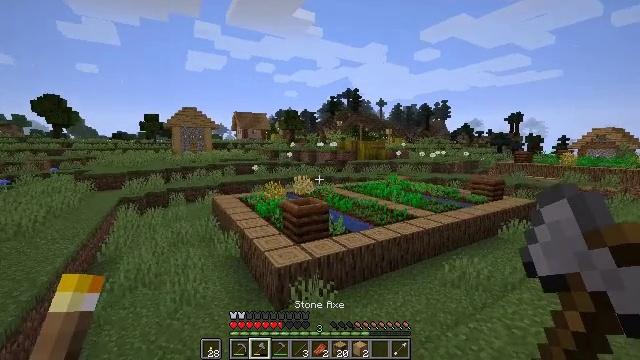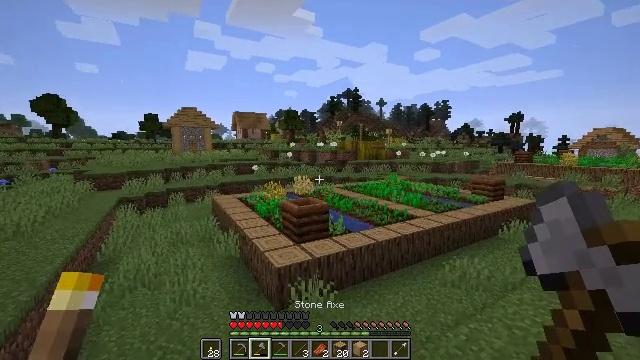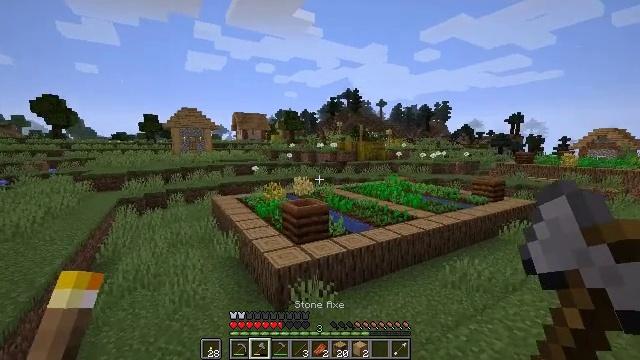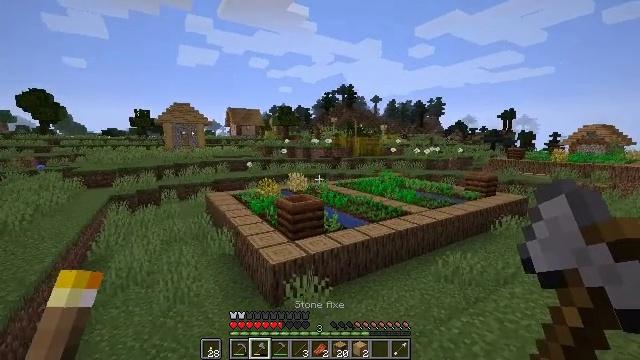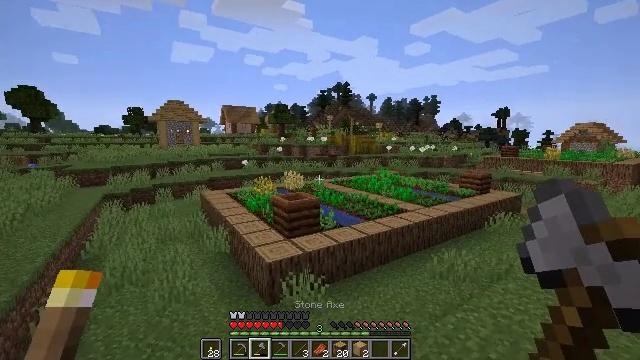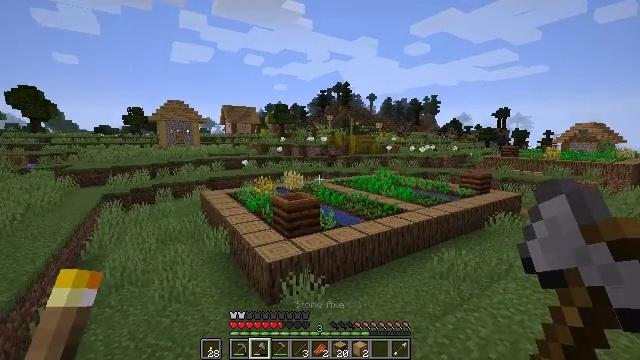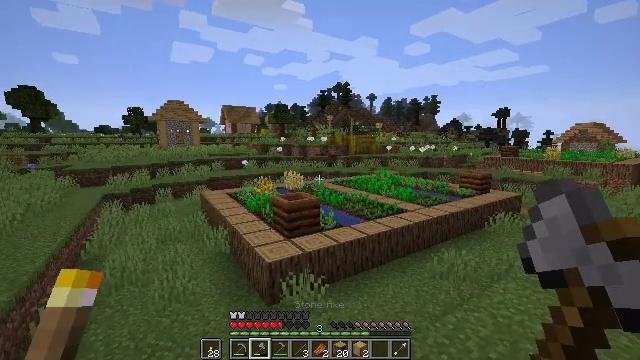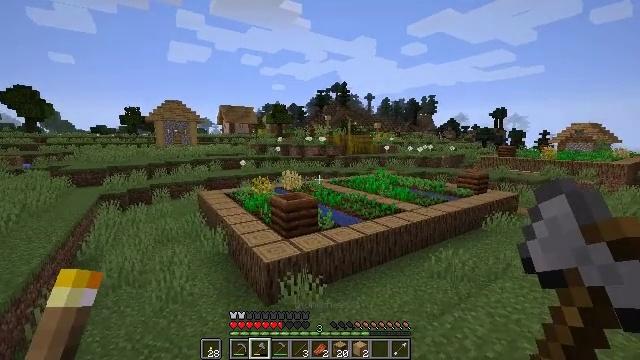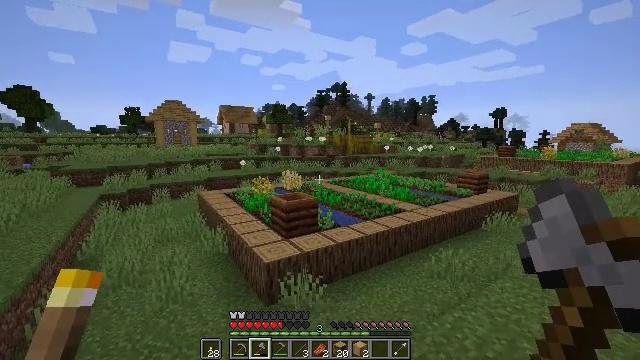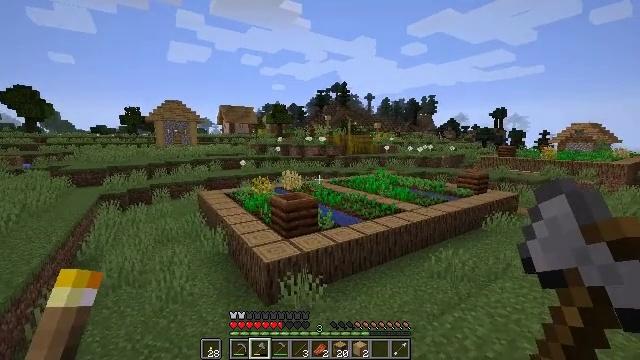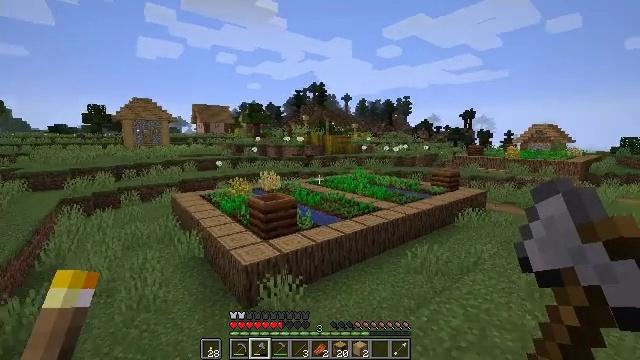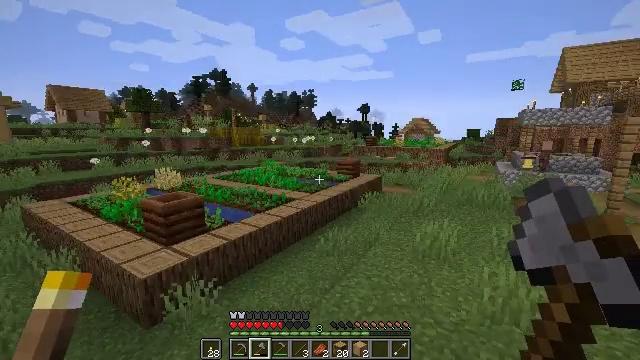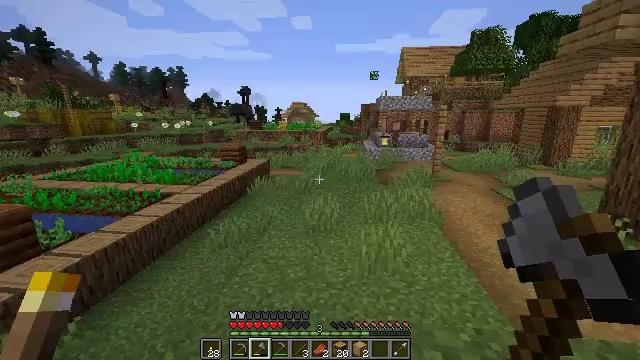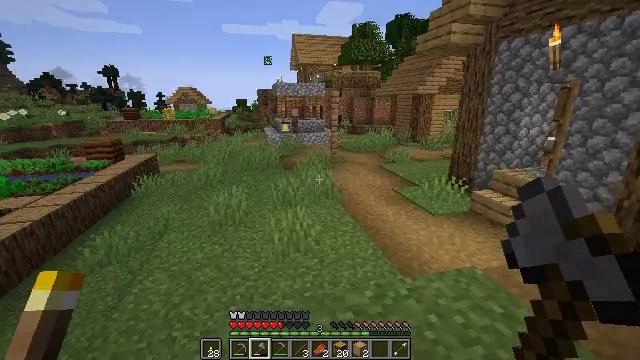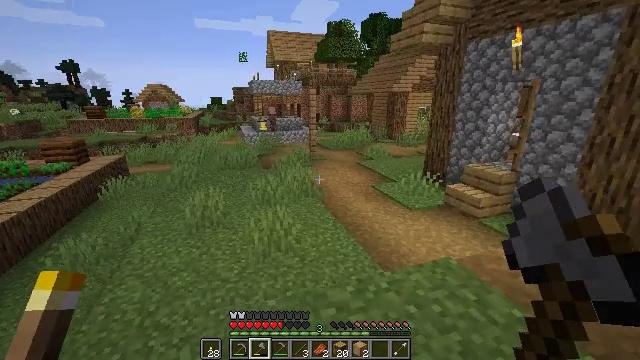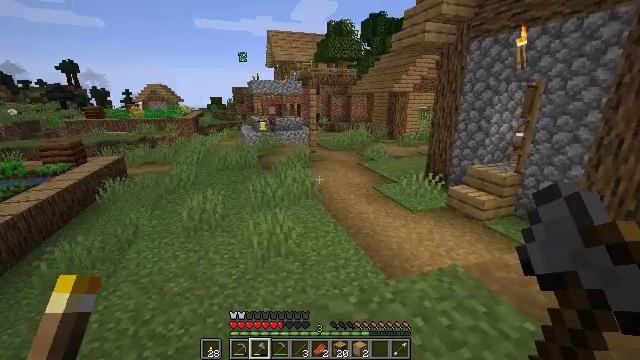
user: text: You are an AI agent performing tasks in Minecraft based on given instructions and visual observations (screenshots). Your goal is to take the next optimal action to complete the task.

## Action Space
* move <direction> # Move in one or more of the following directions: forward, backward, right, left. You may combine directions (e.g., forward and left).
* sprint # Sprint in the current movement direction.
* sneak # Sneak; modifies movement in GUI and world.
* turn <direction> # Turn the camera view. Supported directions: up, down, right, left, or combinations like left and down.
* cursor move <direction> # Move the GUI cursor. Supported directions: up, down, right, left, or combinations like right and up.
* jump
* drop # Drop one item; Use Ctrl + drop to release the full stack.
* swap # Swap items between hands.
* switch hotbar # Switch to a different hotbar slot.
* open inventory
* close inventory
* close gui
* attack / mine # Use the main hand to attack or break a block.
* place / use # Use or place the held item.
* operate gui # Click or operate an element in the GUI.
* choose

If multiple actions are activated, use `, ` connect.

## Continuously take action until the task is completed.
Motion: motion action
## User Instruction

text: craft item air
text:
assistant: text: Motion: no_op
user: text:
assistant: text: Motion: no_op
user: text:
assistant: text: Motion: turn right
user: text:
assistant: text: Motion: no_op
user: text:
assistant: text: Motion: no_op
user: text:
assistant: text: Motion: no_op
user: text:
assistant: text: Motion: no_op
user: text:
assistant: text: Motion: no_op
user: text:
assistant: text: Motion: no_op
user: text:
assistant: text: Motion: sprint, turn right
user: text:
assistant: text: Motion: sprint, turn right and down
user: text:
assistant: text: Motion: sprint, turn right and down
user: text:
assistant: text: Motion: sprint, turn right and down
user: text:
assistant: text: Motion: sprint, turn right
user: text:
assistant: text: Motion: move forward, sprint
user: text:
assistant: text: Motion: move forward, sprint
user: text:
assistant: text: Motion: move forward, sprint
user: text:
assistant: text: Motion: move forward, sprint
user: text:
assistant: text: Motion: move forward, sprint
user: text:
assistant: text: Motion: move forward, sprint
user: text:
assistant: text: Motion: move forward, sprint
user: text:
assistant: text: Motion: move forward, sprint
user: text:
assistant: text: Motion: move forward, sprint
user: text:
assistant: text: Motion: move forward, sprint, jump
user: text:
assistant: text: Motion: move forward, sprint, jump
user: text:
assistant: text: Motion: move forward, sprint, jump
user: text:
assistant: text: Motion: move forward, sprint, jump
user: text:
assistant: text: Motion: move forward, sprint
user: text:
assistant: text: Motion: move forward, sprint
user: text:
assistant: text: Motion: move forward, sprint